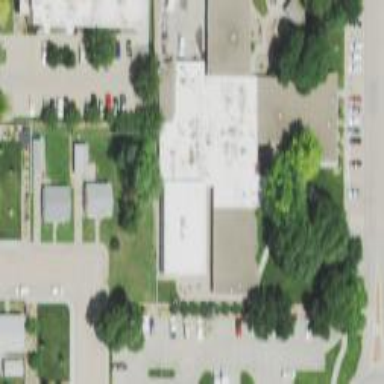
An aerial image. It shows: Nursing home building.